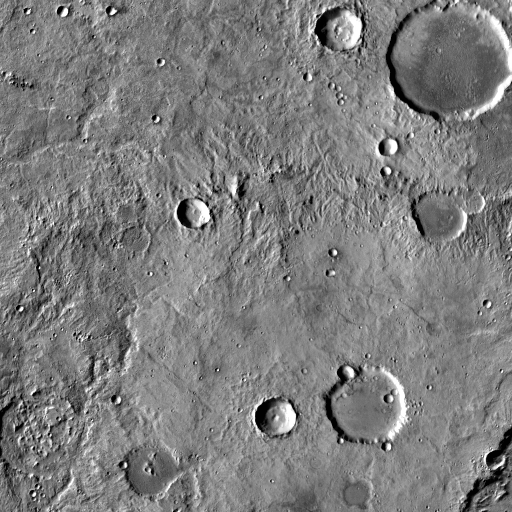
Crater classes present: Background, Other, Layered, Buried, Secondary